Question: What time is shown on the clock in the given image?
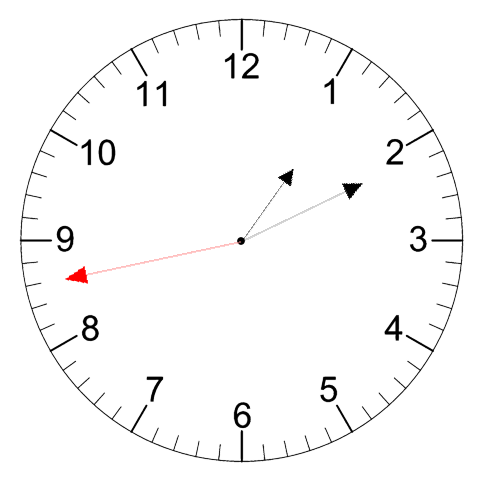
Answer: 01:10:43